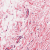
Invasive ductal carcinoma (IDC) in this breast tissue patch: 0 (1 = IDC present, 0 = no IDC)